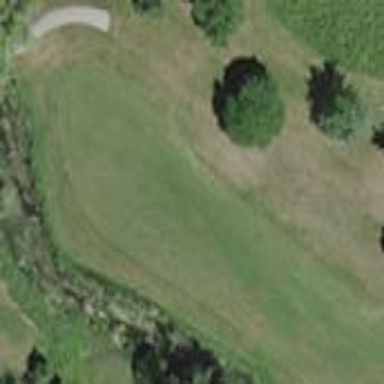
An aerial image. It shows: Golf fairway surrounded by grass.